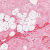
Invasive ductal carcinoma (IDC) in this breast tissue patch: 0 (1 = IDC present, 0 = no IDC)